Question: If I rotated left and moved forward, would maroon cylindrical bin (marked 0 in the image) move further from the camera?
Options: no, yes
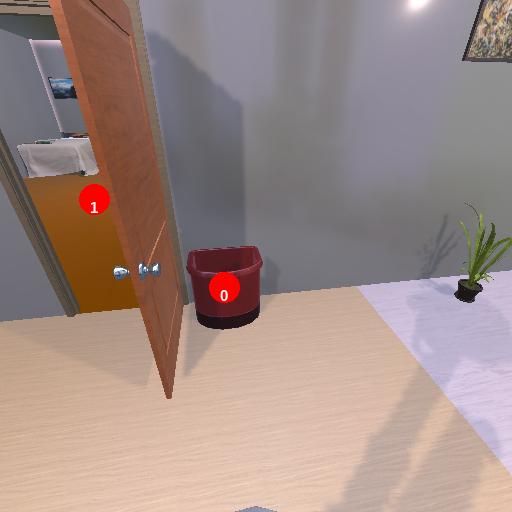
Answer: no